Chest X-ray. View position: AP
Patient age: 54
Patient sex: M
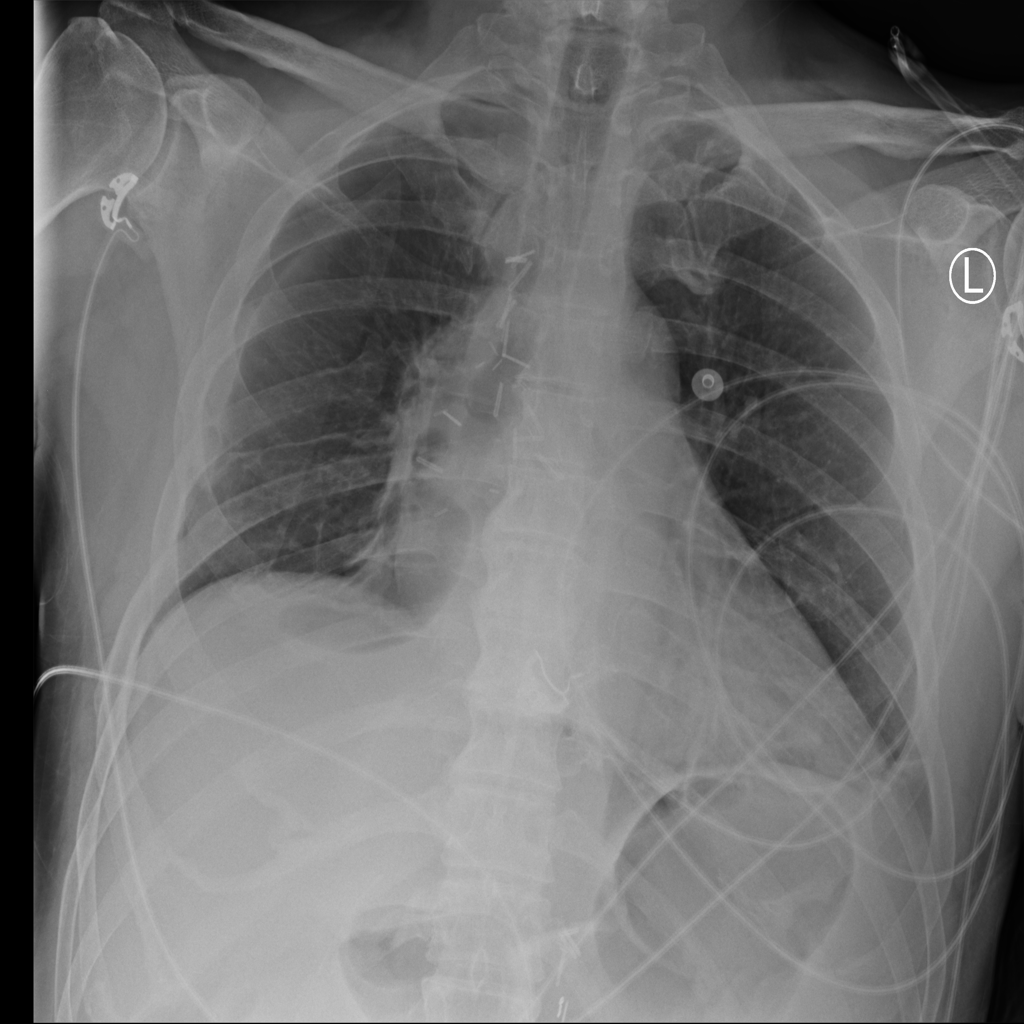
Finding: Pneumothorax